Aerial crown-view tile of a tropical tree (Barro Colorado Island, Panama), acquired 20250715:
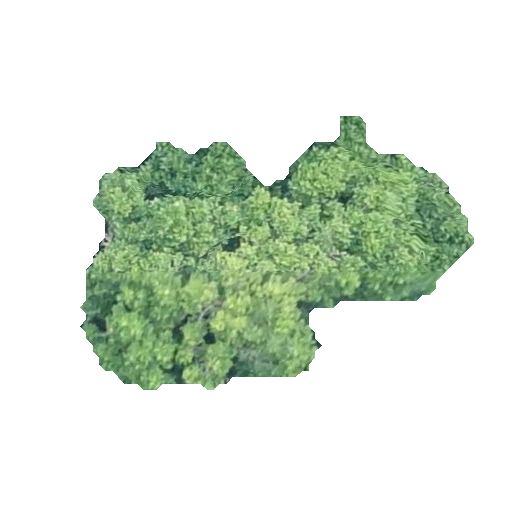
Species: Poulsenia armata
GBIF accepted scientific name: Poulsenia armata
Crown area: 101.669 m²